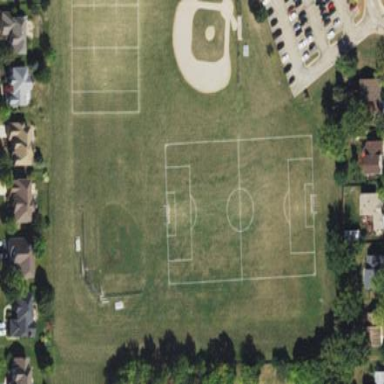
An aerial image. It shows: Soccer pitch designated for leisure and sports activities.